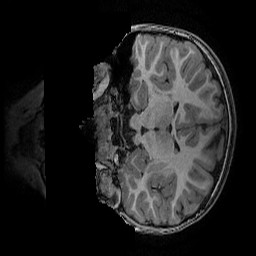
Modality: T1w
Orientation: coronal
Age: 9
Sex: female
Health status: ill
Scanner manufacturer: ge
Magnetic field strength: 3 T
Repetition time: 0.007664 s
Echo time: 0.00342 s